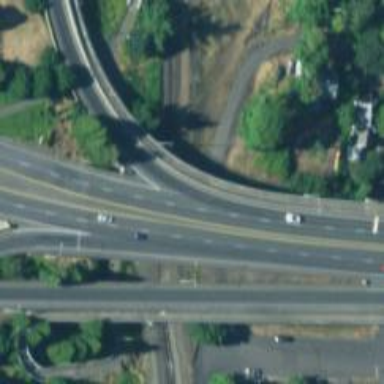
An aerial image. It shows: Asphalt bridge over primary highway expressway.